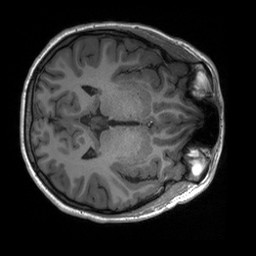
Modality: T1w
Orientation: axial
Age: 19
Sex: female
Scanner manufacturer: siemens
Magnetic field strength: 3 T
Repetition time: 2.3 s
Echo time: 0.00227 s